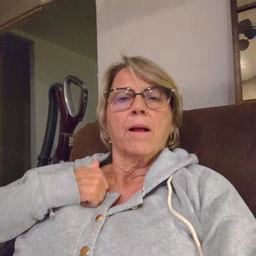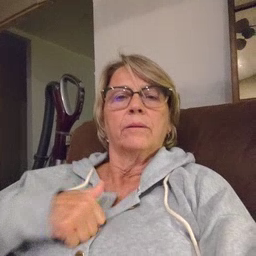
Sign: bath